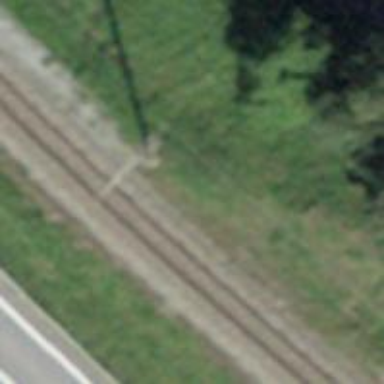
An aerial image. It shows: Power pole.